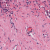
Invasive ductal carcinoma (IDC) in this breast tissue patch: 0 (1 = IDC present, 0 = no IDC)